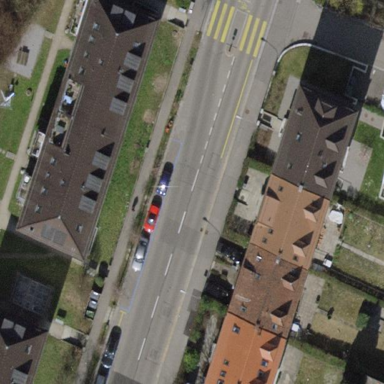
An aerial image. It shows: Apartment building with hipped roof.